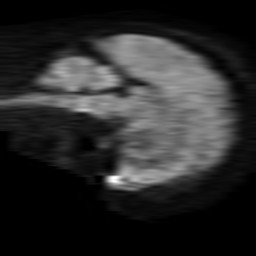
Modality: TRACE
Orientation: sagittal
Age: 60
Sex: female
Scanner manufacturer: philips
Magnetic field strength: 1.5 T
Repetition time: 3.522 s
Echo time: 0.07117 s